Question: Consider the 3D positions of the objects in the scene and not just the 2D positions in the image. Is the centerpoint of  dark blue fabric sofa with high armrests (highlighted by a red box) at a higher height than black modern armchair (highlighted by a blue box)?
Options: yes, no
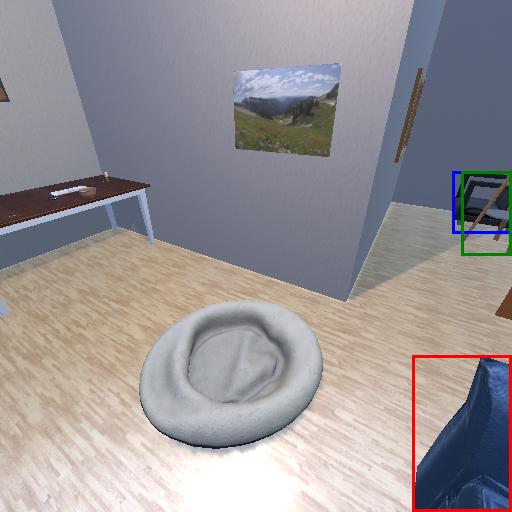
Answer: yes